Question: I have a table with three columns, id, comment, and parent. If parent id is null, the comment is the root comment, and if it is not, this means the comment is a reply to another. I use the following query:
'''
SELECT *
FROM 'comment'
ORDER BY COALESCE( parent, id ) DESC
LIMIT 0 , 30
'''
This query orders the last inserted comment with it's replies, but I don't understand the logic. Why is it ordered this way?

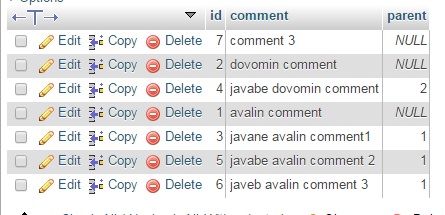
Answer: The 'COALESCE()' function returns the <URL> that is received. So, if you go through each row and compare the parent/id column, you'll see that it is ordered like this:
'''
7 (because parent is null)
2 (because parent is null)
2 (parent is not null, so it is used)
1 (because parent is null)
1 (parent is not null, so it is used)
1 (parent is not null, so it is used)
'''
Which is in descending order, as you specified.
---
I suspect there may be some confusion here. So let me reiterate. 'COALESCE(parent, id)' will return the first value out of those two that is . If parent is not null, it is returned. If it is null, it falls back on id and returns that. If you look at a list of those rows side by side and see the return values, it may be more clear:
'''
| parent | id | return_value |
+--------+----+--------------+
| null | 7 | 7 |
| null | 2 | 2 |
| 2 | 4 | 2 |
| null | 1 | 1 |
| 1 | 3 | 1 |
| 1 | 5 | 1 |
| 1 | 6 | 1 |
'''